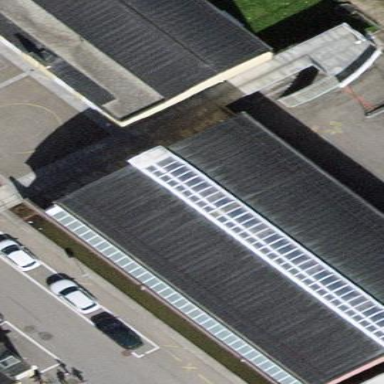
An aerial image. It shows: School building.